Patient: sex M, age 31
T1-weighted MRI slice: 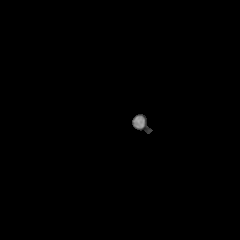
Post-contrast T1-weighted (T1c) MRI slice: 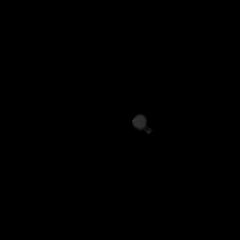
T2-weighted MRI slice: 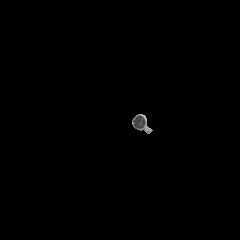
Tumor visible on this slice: no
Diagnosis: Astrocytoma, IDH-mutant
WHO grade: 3